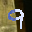
Label: 9